Interaction volume radius: 10 \u00c5
Interaction volume height: 10 \u00c5
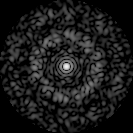
Disorder parameter: 0.8851